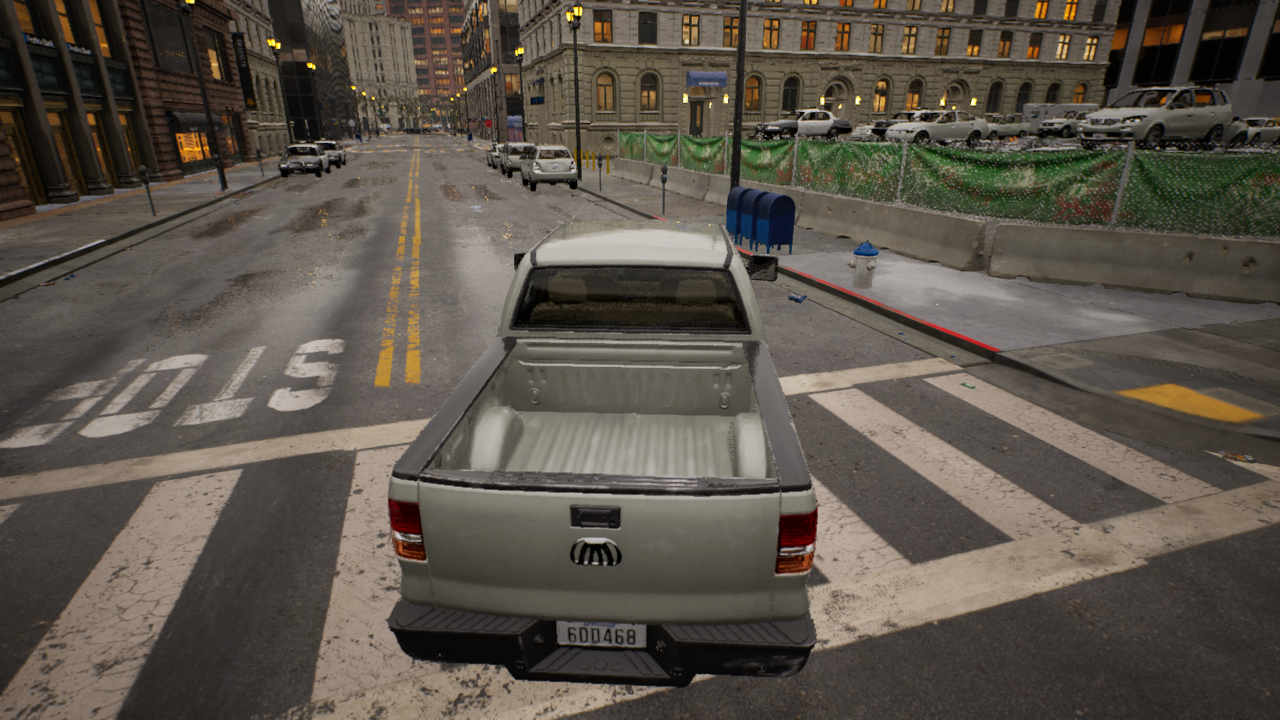
Venue: intersection
Lighting: golden hour
Vehicle rig: pickup